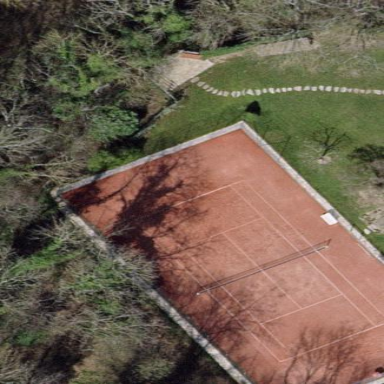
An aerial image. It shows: Tennis court on pitch.